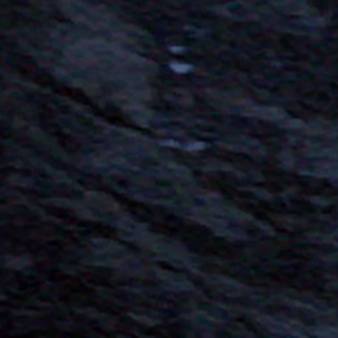
Label: other